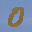
Label: 0